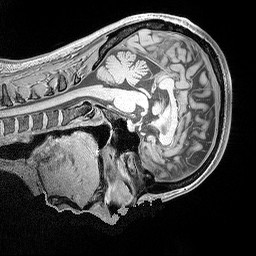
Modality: MP2RAGE
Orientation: sagittal
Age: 38
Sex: female
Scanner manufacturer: siemens
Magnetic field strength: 3 T
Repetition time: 5 s
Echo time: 0.00298 s